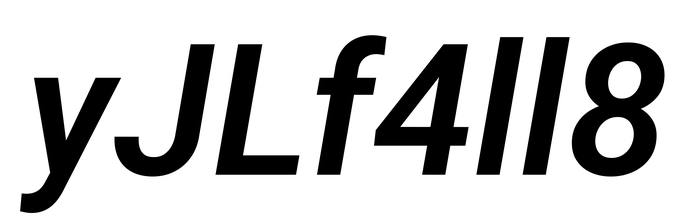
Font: Roboto-Italic_SemiBold_Italic